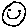
Label: smiley face